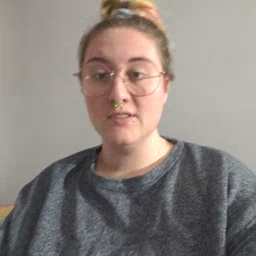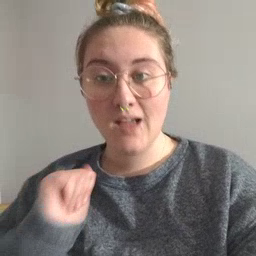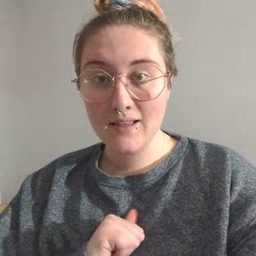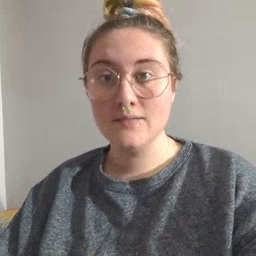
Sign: jacket